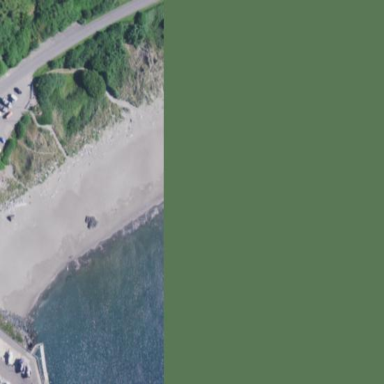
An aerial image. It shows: Sandy beach.